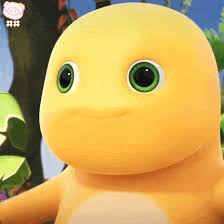
Label: nailong